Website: walmart
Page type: billing-address
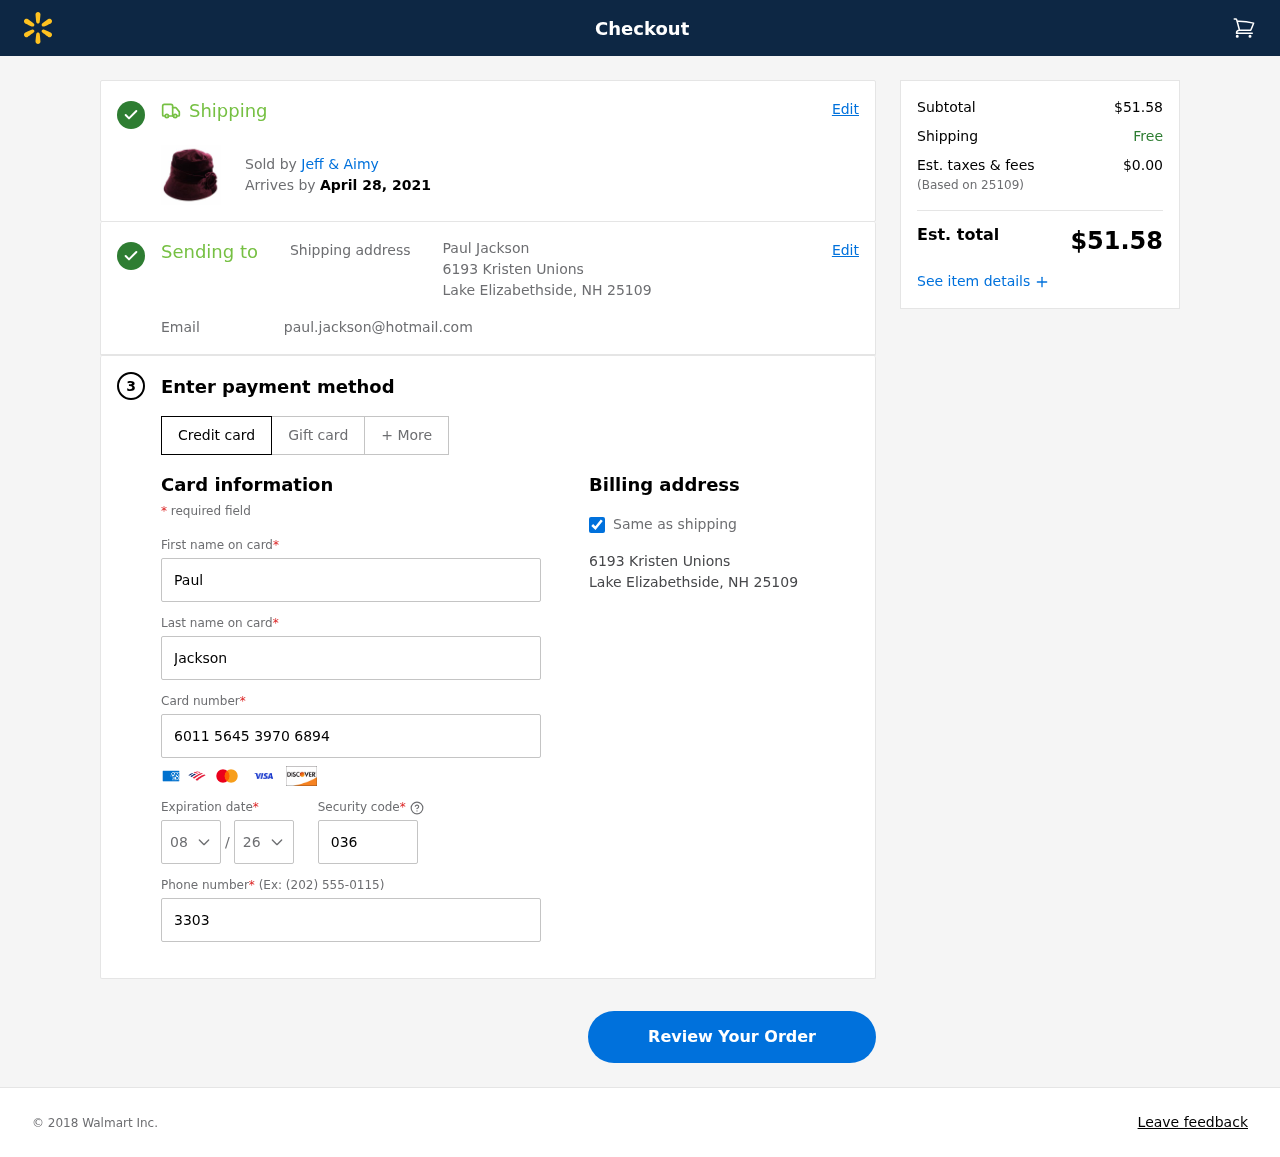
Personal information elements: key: PII_CARD_CVV
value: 036
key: PII_CARD_EXPIRY_MONTH
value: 08
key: PII_CARD_EXPIRY_YEAR
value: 26
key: PII_CARD_NUMBER
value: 6011 5645 3970 6894
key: PII_CITY_STATE_ZIP
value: Lake Elizabethside, NH 25109
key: PII_EMAIL
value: paul.jackson@hotmail.com
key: PII_FIRSTNAME
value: Paul
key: PII_FULLNAME
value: Paul Jackson
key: PII_LASTNAME
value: Jackson
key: PII_PHONE
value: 3303061249
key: PII_POSTCODE
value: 25109
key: PII_STREET
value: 6193 Kristen Unions
Product elements: key: PRODUCT1_BRAND
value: Jeff & Aimy
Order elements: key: ORDER_DELIVERY_DATE
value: April 28, 2021
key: ORDER_SUBTOTAL
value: $51.58
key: ORDER_TAX
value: $0.00
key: ORDER_TOTAL
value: $51.58